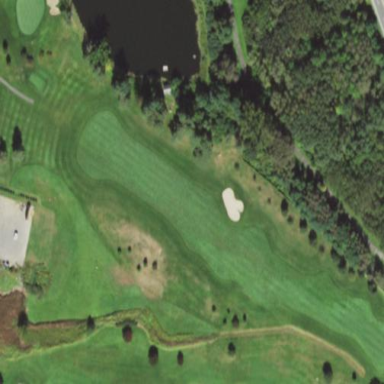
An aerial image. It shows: Golf fairway surrounded by grass.